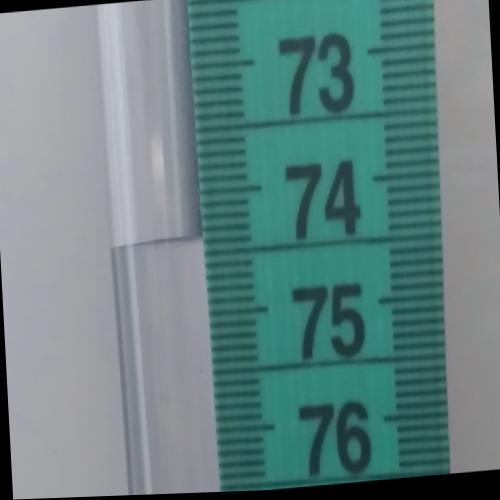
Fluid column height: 74.4 cm